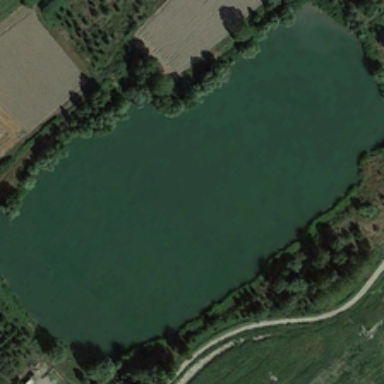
There are two bare lands around the lake .